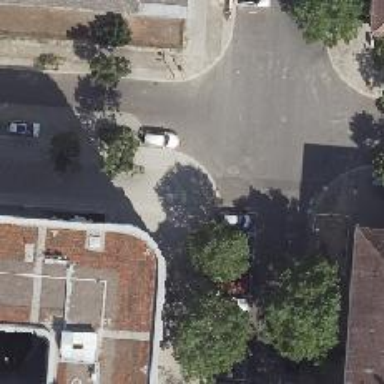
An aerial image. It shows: Sidewalk.